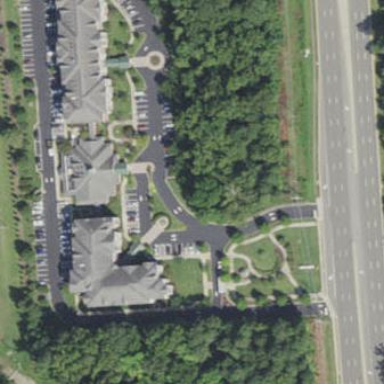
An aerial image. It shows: Nursing home.